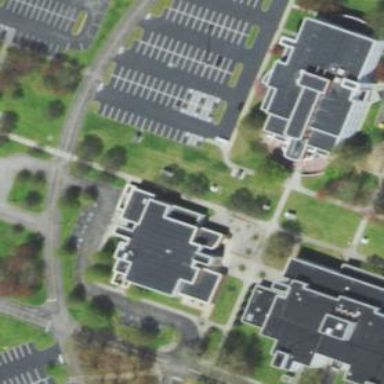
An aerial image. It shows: College building.